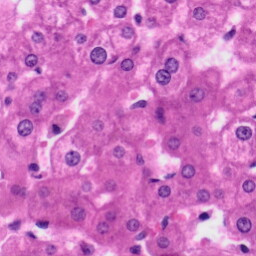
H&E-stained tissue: Liver